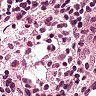
Metastatic tissue present: no